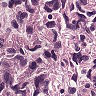
Metastatic tissue present: yes